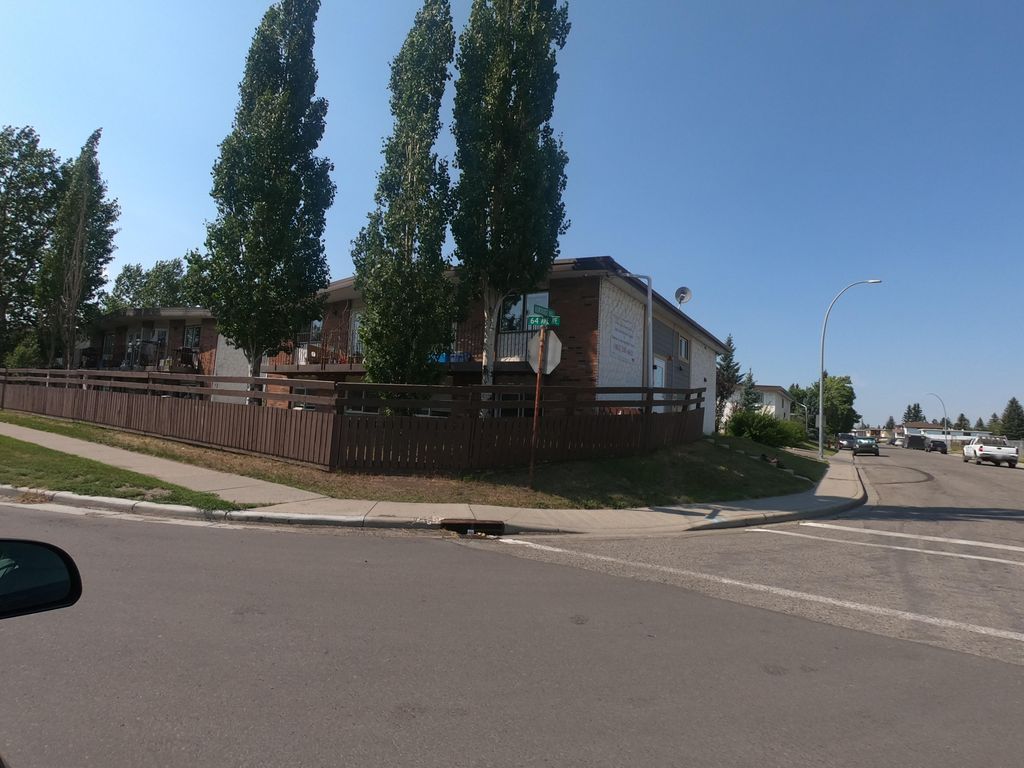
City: calgary